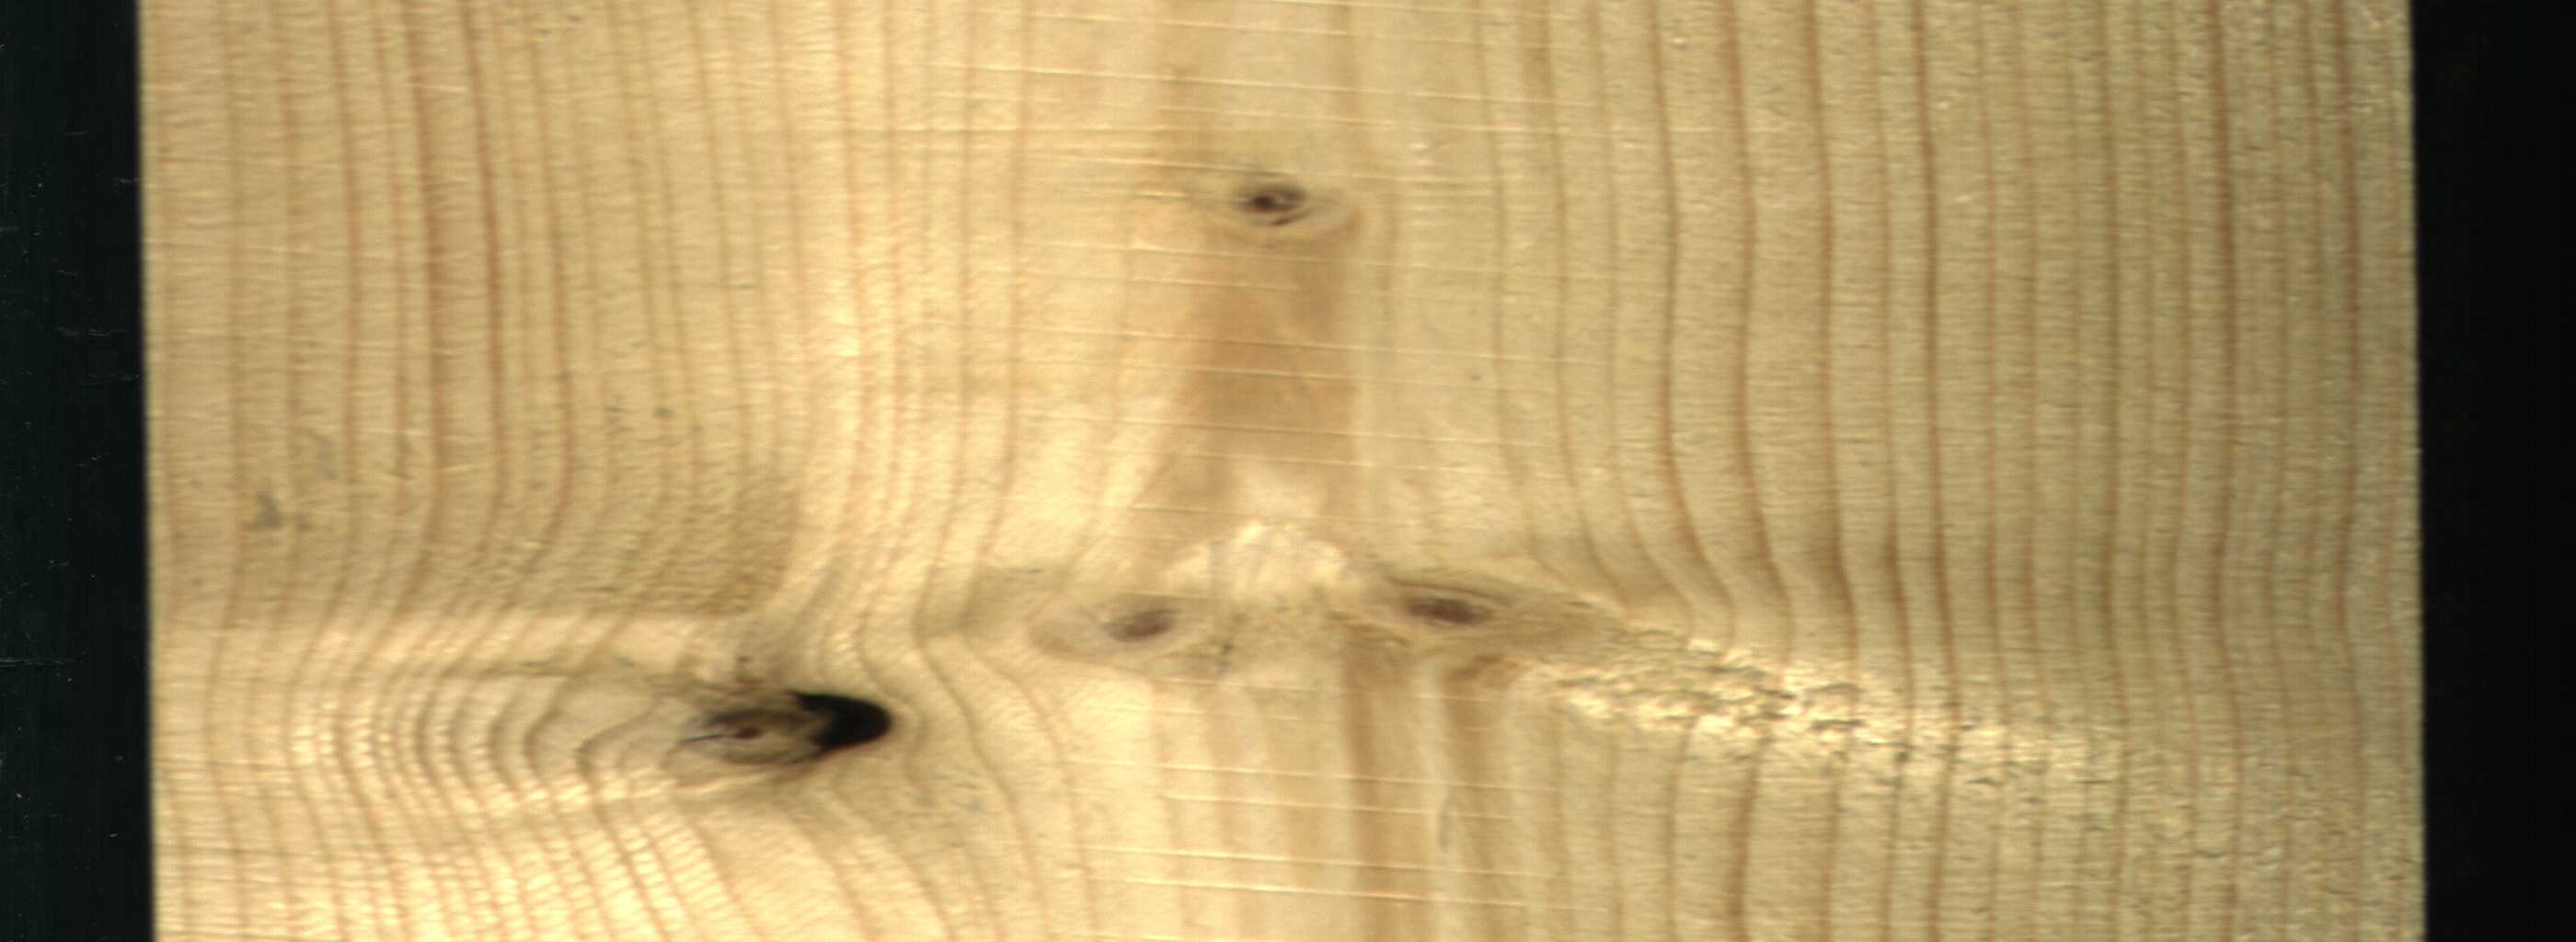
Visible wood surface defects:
Dead_Knot
Live_Knot
Live_Knot
Live_Knot